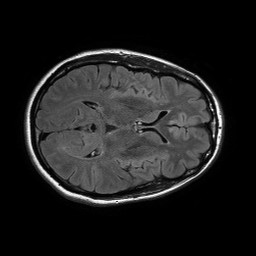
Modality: FLAIR
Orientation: axial
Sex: male
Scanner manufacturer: philips
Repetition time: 11 s
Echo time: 0.125 s